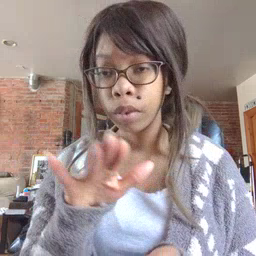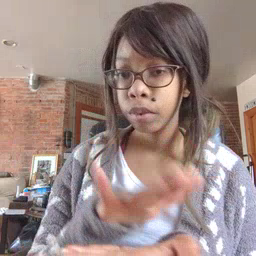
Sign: napkin